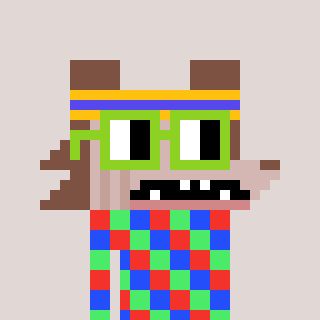
a pixel art character with square light green glasses, a werewolf-shaped head and a red-colored body on a warm background